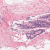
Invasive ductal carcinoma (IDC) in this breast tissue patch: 0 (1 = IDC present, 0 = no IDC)